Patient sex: M
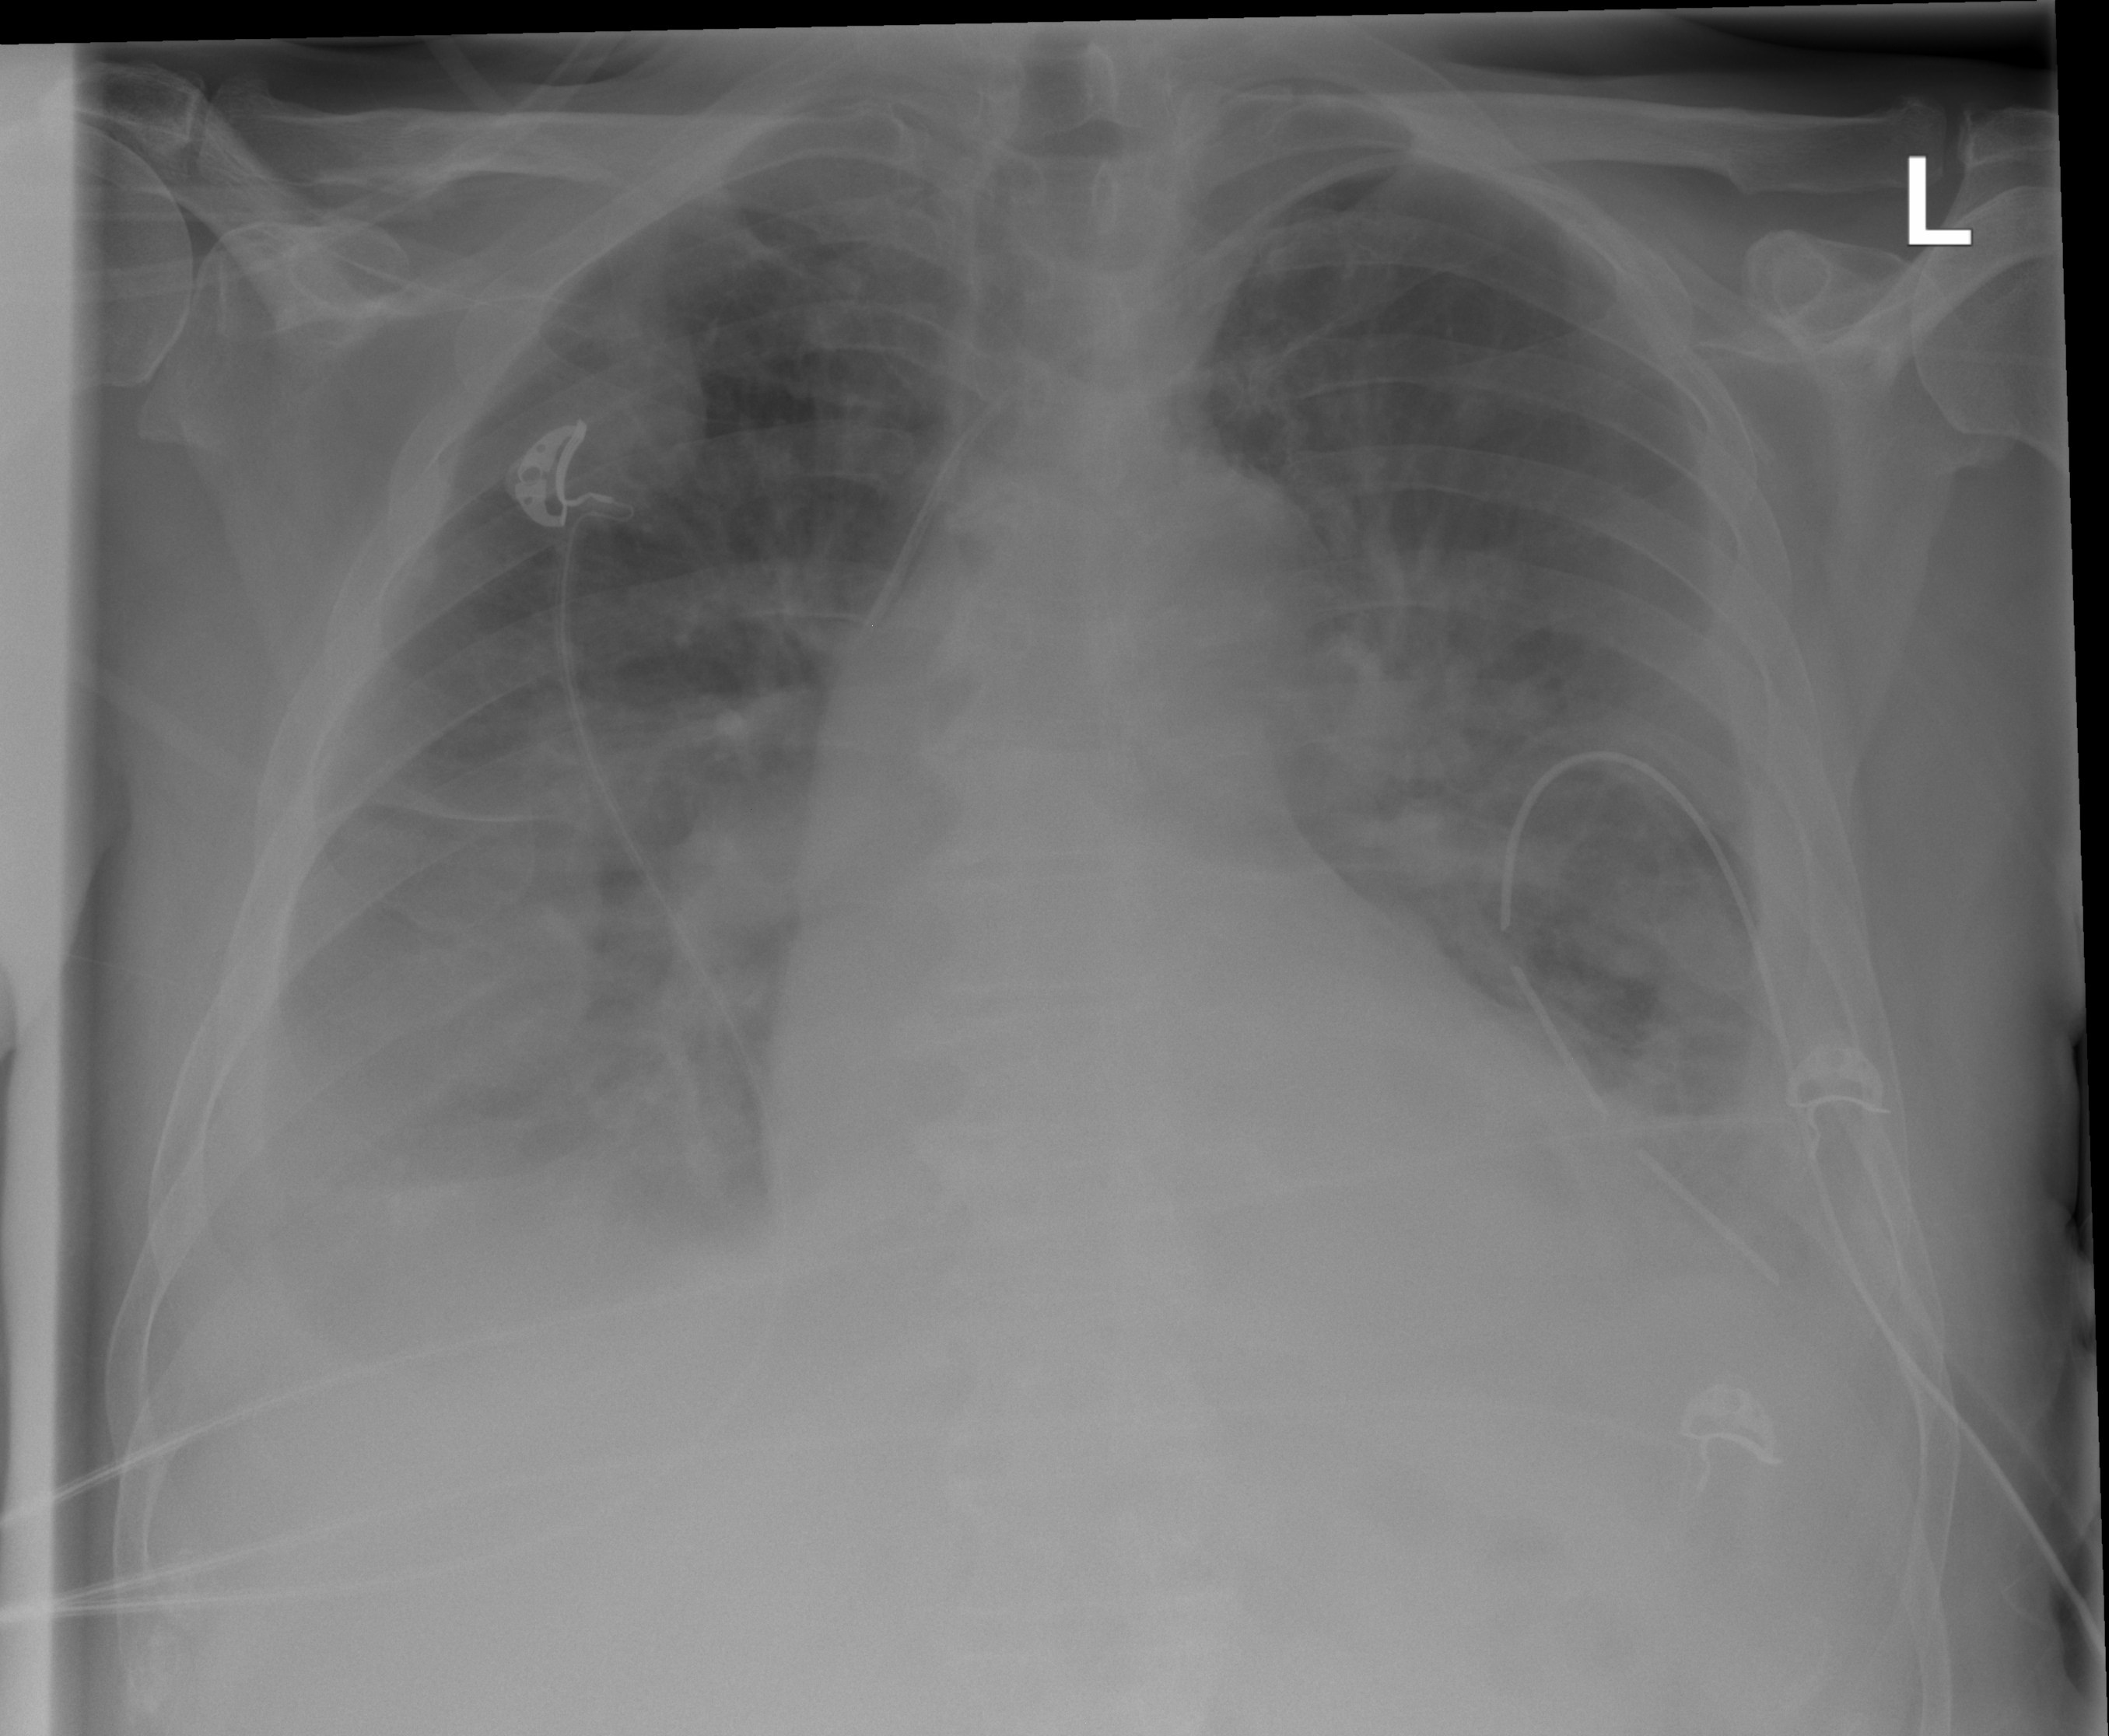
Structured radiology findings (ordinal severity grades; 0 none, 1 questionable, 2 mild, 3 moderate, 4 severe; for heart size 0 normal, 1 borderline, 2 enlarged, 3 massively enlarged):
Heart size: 2
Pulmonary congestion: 2
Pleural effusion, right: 2
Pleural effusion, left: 2
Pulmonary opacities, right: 3
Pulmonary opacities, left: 3
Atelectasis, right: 3
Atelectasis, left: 3